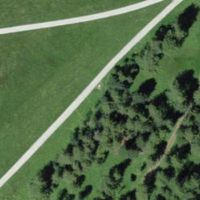
EUNIS habitat code: 43
Species observed at this site:
Saxifraga paniculata